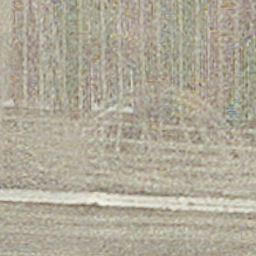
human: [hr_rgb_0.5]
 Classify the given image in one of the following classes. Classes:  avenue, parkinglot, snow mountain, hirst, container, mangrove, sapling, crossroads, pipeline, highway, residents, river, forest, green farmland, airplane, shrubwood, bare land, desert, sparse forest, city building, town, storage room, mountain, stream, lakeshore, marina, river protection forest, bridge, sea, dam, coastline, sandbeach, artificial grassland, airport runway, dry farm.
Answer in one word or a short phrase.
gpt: dry farm